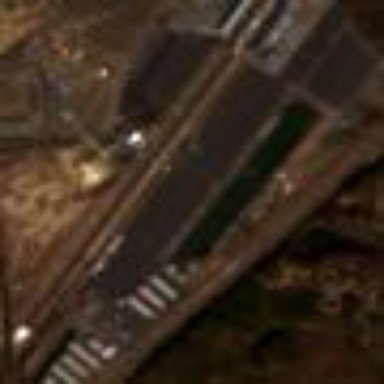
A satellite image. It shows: Car shop.